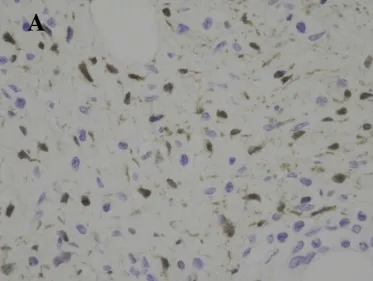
(A) Immunohistochemical staining showing the tumor stained by S-100.
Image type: pathology (immunostaining)